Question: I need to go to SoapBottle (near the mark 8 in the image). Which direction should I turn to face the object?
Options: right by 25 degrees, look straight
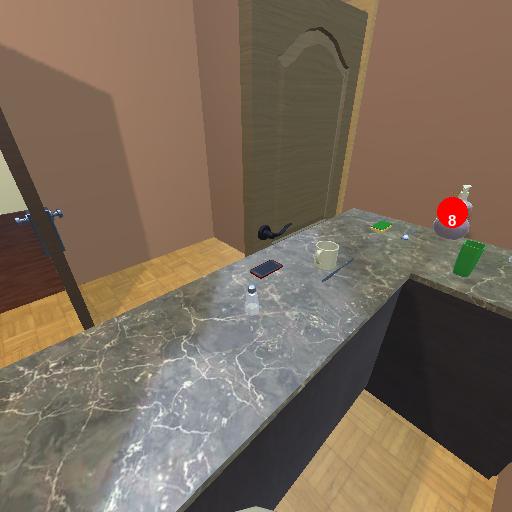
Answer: right by 25 degrees